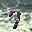
Label: 7